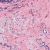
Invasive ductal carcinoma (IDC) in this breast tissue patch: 1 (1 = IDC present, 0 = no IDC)